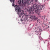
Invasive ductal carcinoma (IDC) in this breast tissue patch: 0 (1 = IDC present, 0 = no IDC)